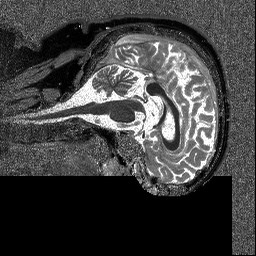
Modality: T1map
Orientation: sagittal
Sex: male